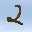
Label: 2